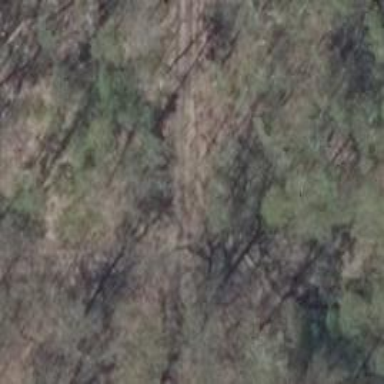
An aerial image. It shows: Sandy track with grade4 tracktype.